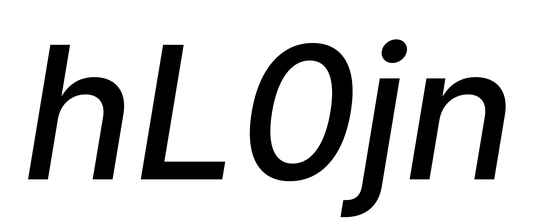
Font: Inter-Italic_Medium_Italic